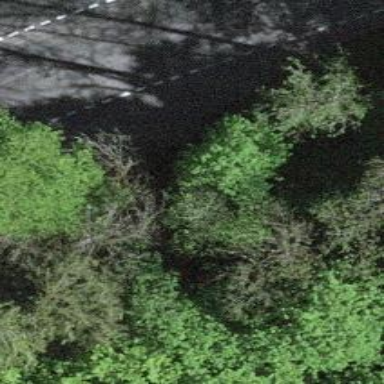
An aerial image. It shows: Culvert tunnel.